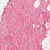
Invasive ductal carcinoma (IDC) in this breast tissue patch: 0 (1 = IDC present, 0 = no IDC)